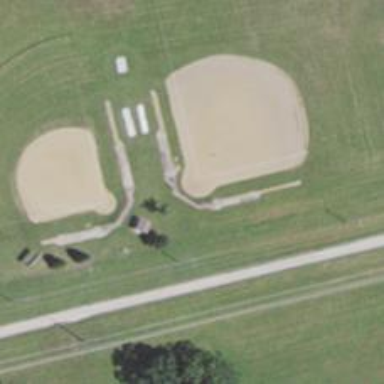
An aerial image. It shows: Baseball pitch for leisure and sports activities.